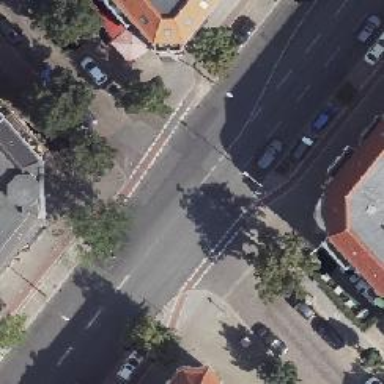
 cycle track is present along with parallel parking on the left side for on-kerb parking."